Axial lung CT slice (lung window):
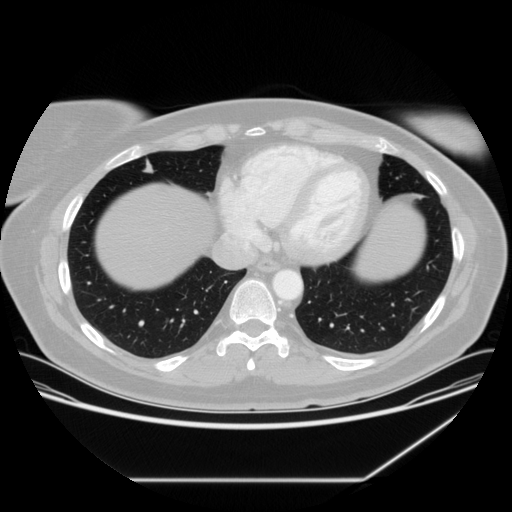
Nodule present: no